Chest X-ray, AP view. Patient: 21 years old, sex F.
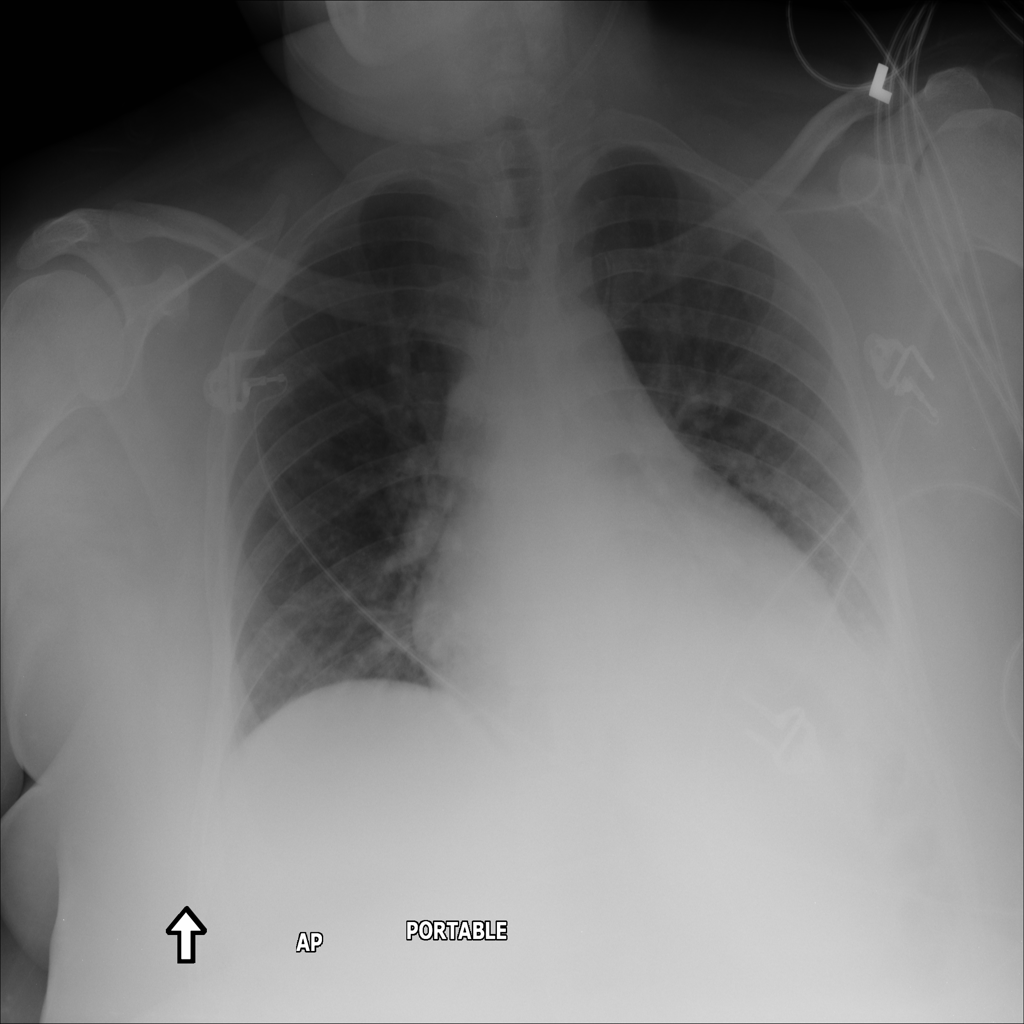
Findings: Atelectasis, Effusion, Infiltration